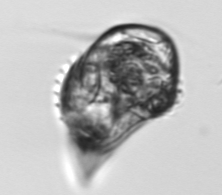
Label: Gyrodinium